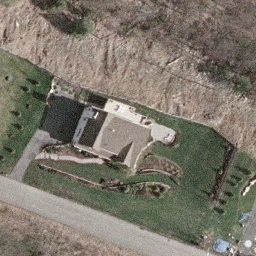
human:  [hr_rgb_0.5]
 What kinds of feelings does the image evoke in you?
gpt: sparse residential